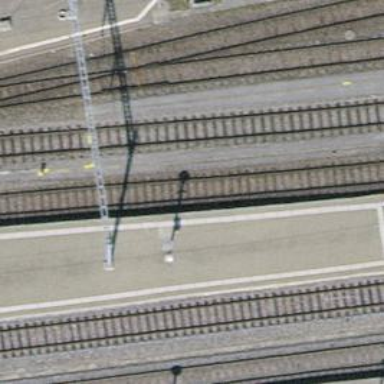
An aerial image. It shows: Railway track with contact line for electrification.